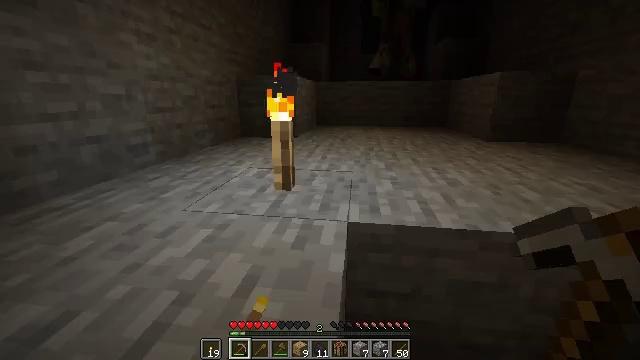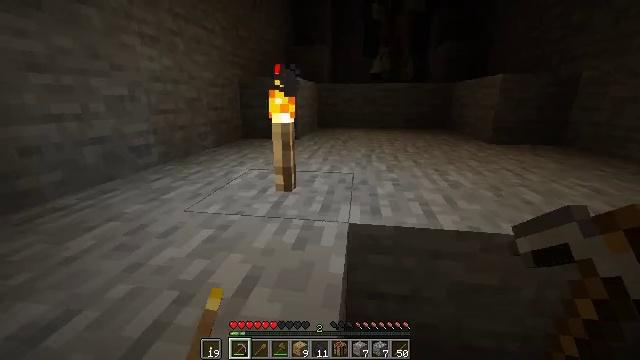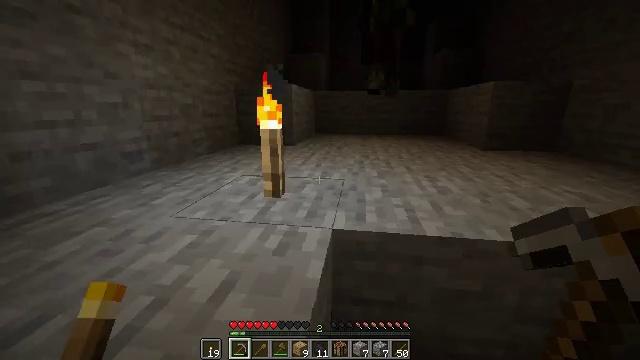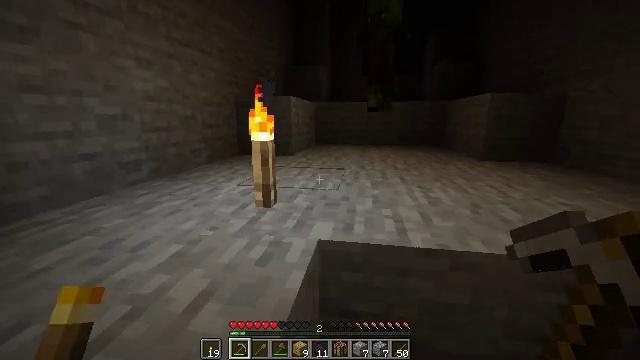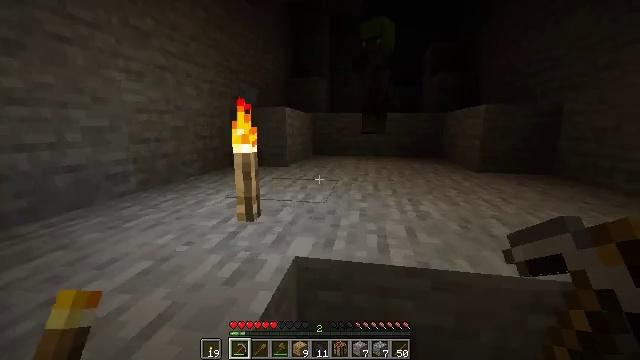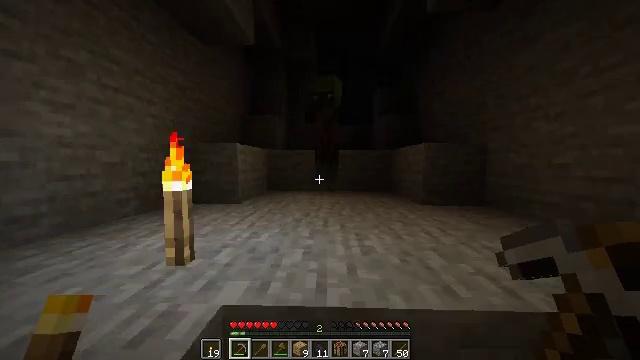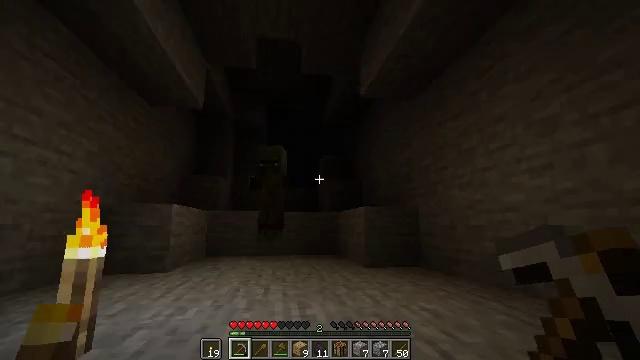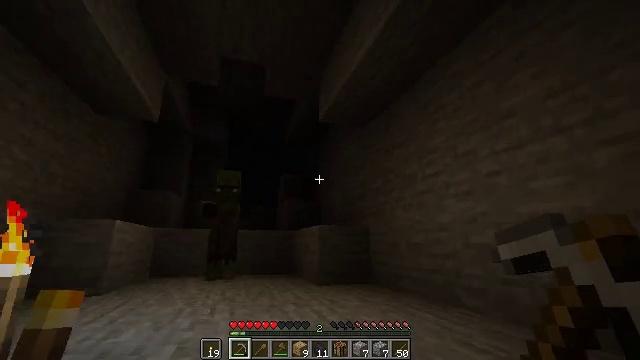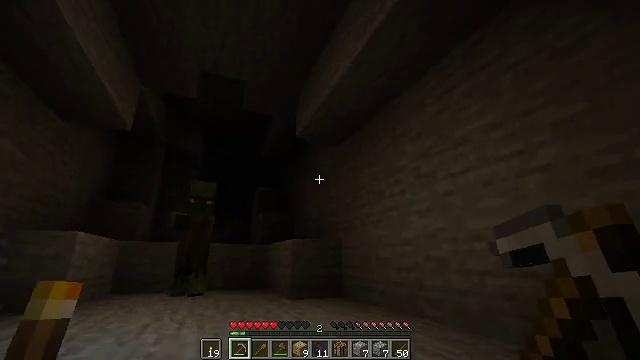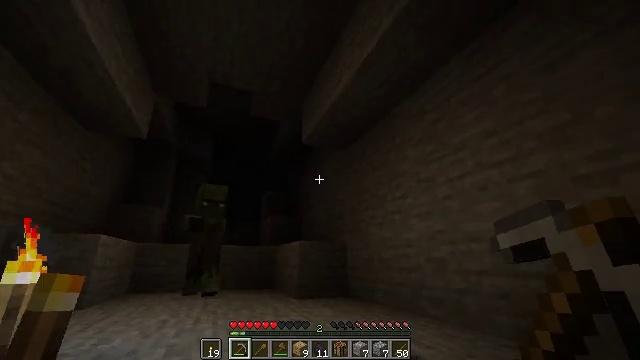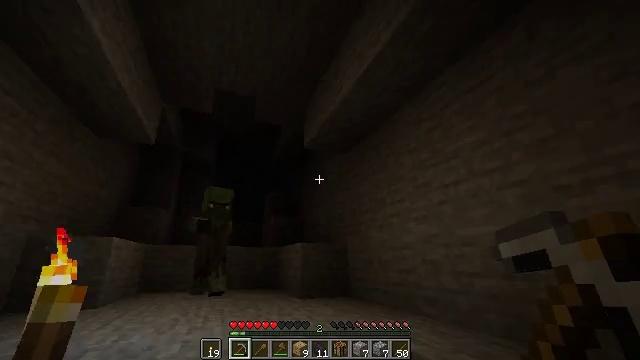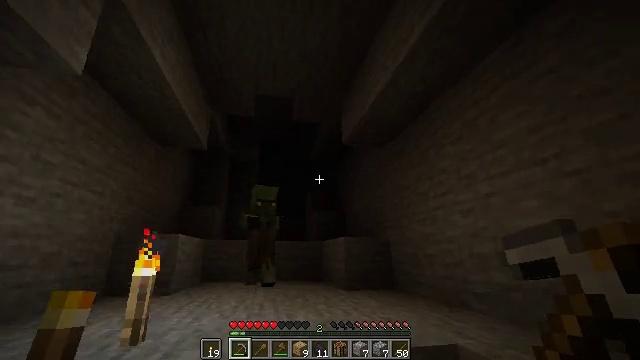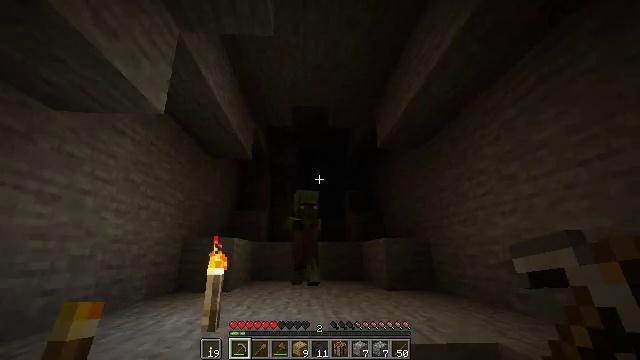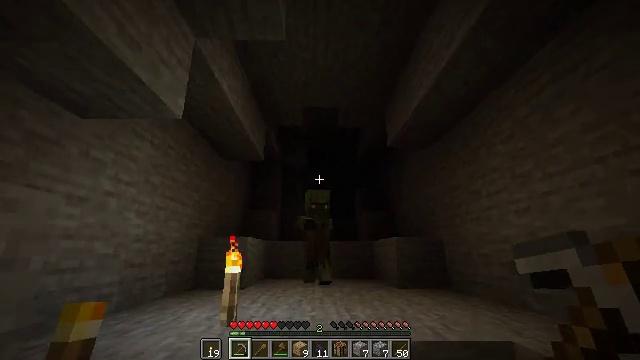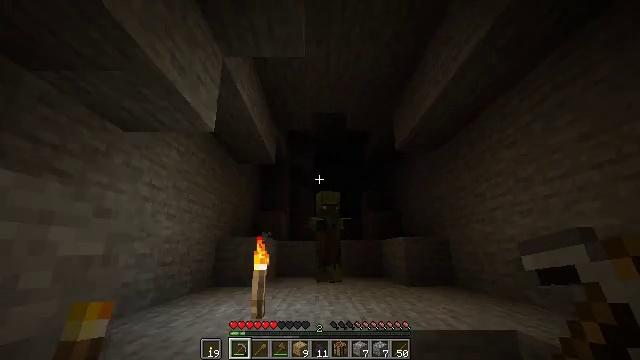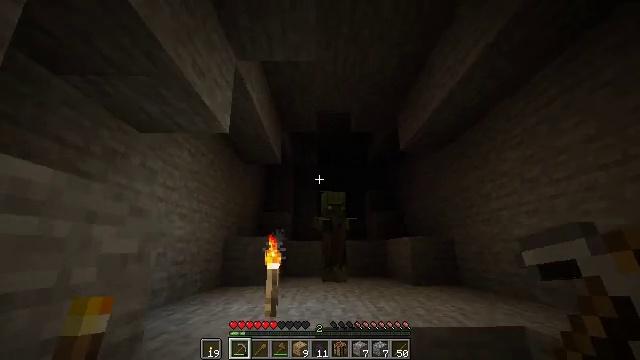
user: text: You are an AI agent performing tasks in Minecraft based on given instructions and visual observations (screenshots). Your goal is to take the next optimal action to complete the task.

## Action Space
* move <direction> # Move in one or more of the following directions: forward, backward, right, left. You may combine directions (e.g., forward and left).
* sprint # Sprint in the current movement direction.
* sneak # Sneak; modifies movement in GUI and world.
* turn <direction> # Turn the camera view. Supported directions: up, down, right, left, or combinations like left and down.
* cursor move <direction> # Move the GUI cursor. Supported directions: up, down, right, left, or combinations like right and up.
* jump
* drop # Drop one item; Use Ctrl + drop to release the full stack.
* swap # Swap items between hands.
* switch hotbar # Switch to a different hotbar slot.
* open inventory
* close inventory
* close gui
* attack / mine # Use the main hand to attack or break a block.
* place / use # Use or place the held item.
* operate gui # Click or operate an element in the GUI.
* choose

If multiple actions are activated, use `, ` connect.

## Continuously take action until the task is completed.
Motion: motion action
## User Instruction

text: Dig through gravel to clear a path.
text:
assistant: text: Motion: move forward and move right
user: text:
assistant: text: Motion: move forward and move right, turn up
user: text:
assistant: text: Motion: move forward and move right, turn up
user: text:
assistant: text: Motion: move forward and move right, turn up
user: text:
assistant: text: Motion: move right, turn right and up
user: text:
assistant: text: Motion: move back and move right, turn right and up
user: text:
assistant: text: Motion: move back and move right, turn right and up
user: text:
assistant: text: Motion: move back, turn right and up
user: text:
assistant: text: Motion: move back, turn left
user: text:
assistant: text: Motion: move back
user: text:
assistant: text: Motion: move back, turn left and down
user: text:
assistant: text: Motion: move back, turn left
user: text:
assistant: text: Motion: move back and move left, turn left
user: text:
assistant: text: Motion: move back and move left
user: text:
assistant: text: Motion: move back and move left
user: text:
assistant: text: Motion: move back, jump
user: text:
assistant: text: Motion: move back, turn down, jump
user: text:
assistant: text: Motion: move back, turn down, jump
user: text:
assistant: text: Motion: move back, turn down, jump
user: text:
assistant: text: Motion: move back, turn down
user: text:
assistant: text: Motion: move back, turn left and down
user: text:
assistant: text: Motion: move back and move left, turn left and down
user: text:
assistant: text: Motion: move back and move left, turn left and down
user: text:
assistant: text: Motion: move back and move left, turn left
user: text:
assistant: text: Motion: move left, turn left
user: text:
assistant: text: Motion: move forward and move left, turn left and down
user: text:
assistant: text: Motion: move forward and move left, turn left
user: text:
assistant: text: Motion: move forward, turn left
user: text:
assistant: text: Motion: move forward, turn left
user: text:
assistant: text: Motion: move forward, turn left